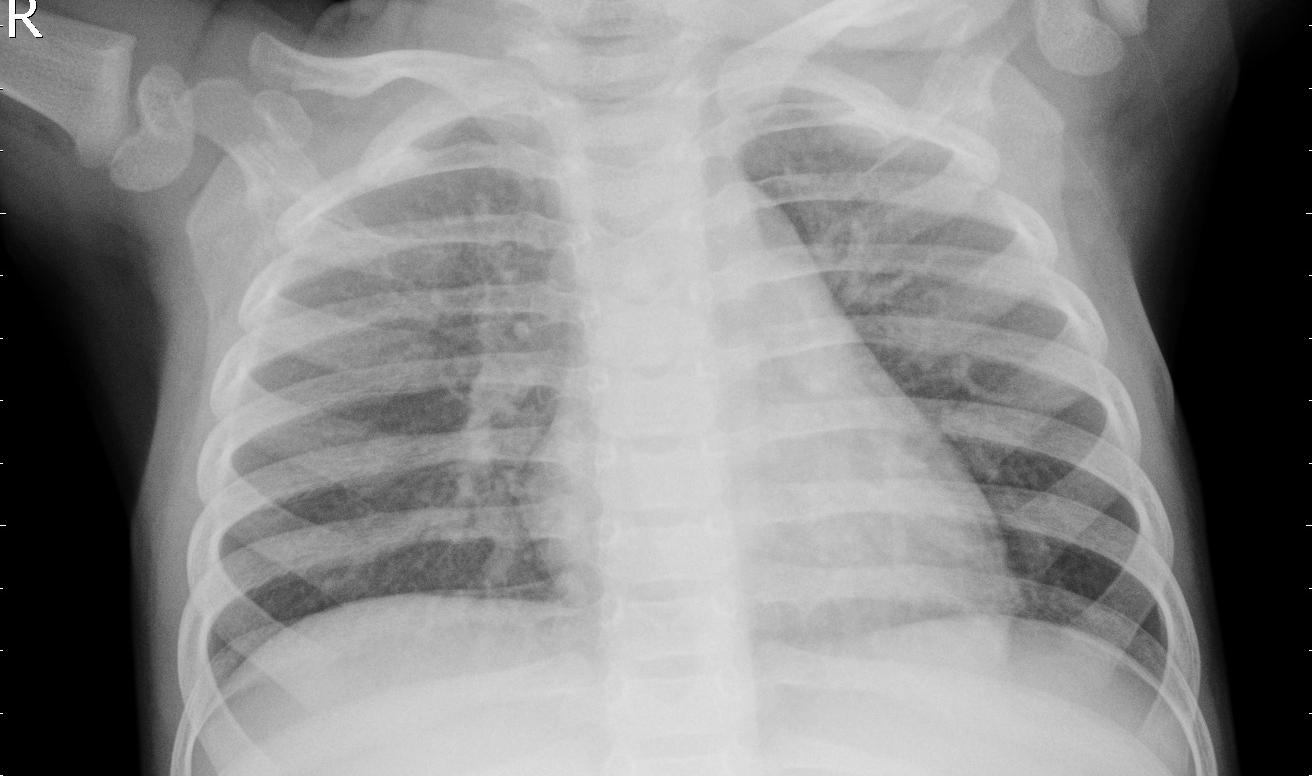
Diagnosis: PNEUMONIA